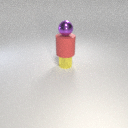
small yellow metal cylinder below large red rubber cylinder